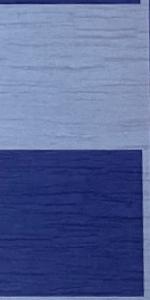
Label: Empty